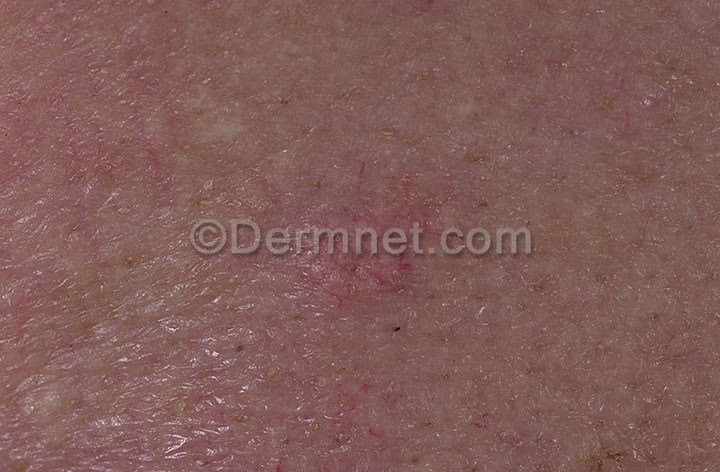
Disease: Seborrheic Keratoses and other Benign Tumors